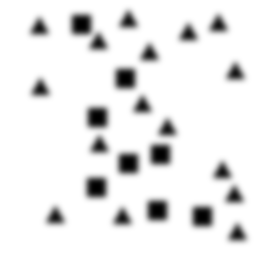
Squares: 8
Triangles: 16
Stars: 0
Total shapes: 24